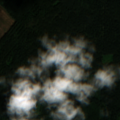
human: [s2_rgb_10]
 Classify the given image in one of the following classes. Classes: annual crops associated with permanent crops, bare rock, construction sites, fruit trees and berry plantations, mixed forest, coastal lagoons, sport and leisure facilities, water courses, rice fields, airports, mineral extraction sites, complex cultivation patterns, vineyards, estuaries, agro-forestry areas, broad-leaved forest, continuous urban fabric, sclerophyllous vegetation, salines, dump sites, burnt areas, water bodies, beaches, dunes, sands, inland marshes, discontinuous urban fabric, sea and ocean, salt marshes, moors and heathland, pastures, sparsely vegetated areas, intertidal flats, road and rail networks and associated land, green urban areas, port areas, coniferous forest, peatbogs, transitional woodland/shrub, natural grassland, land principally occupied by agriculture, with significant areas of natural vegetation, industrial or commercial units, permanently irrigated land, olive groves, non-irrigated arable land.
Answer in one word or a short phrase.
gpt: non-irrigated arable land, mixed forest, transitional woodland/shrub